Field crop: maize
Growth stage: 2
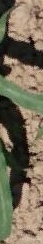
Species: maize